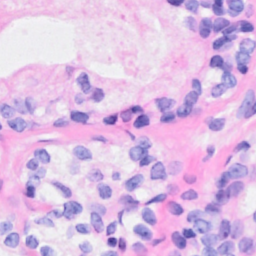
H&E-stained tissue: Breast